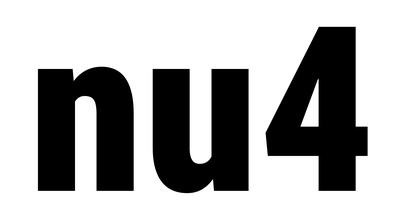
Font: Roboto_Condensed_Black